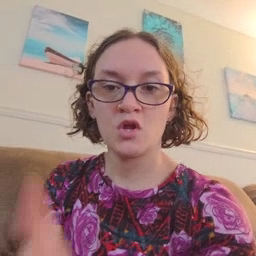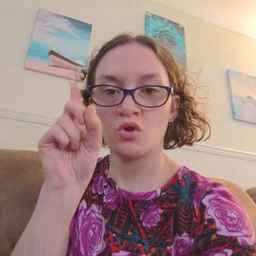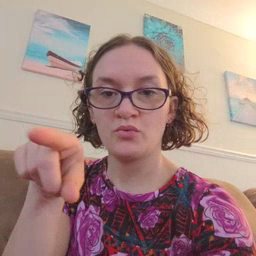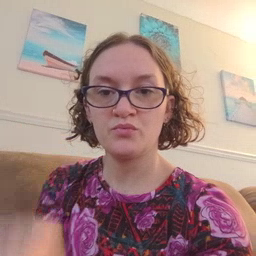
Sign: go